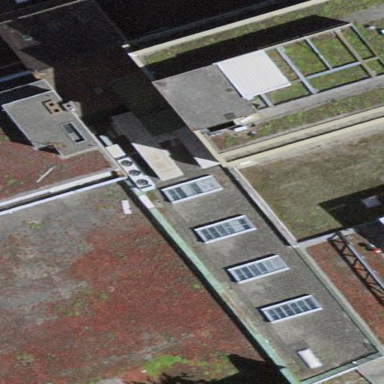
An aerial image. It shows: Office building.